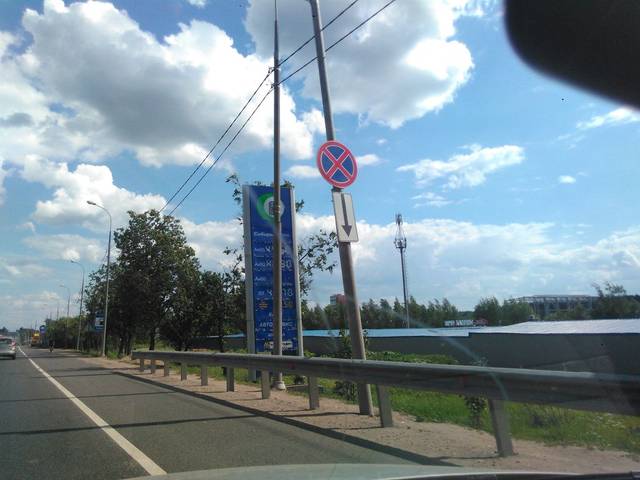
Region: Russia
Coordinates: 56.175, 36.998